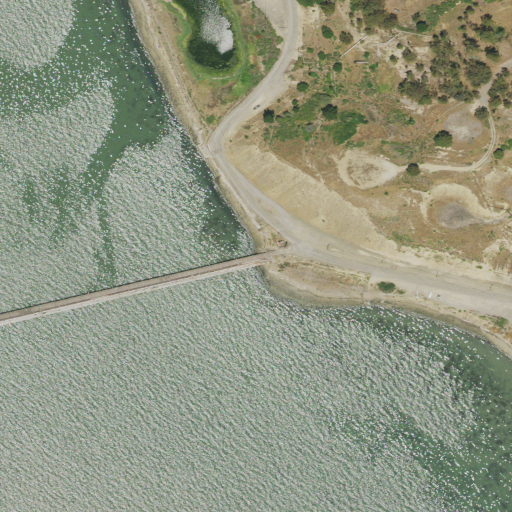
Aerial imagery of cape in California named Point Orient containing open water, low intensity development, medium intensity development, open development, and barren land